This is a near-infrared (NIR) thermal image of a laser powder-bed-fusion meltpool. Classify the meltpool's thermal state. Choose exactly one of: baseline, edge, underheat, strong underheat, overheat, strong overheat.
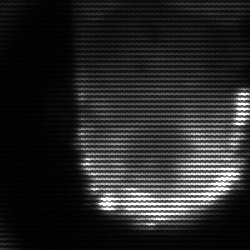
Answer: baseline